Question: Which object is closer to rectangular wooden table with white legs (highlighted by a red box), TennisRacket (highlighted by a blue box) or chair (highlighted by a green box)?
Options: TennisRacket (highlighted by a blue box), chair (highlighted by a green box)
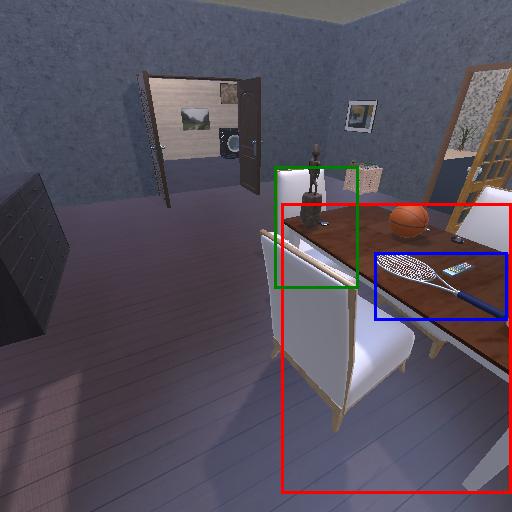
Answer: TennisRacket (highlighted by a blue box)